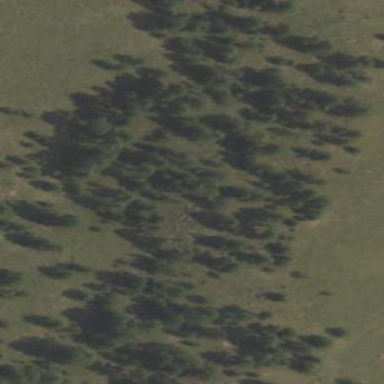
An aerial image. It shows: Woodland filled with evergreen needle-leaved trees.